Field crop: maize
Growth stage: 2
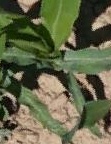
Species: maize